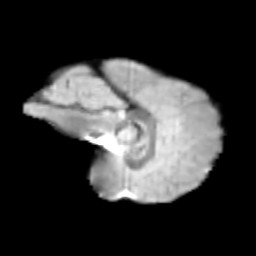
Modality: T2w
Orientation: sagittal
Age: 9
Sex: female
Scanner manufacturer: siemens
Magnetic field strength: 3 T
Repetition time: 3.8 s
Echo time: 0.07 s